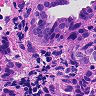
Metastatic tissue present: yes